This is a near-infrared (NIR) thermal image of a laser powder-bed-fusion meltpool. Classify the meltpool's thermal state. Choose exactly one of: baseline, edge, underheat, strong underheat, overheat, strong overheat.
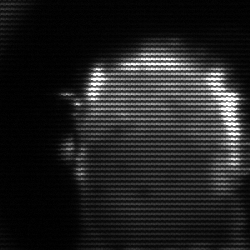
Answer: baseline